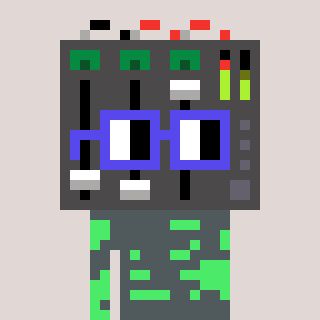
a pixel art character with square blue glasses, a mixer-shaped head and a teal-colored body on a warm background